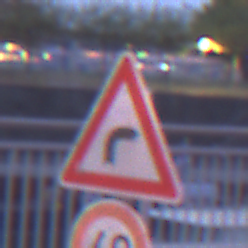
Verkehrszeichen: KurveRechts
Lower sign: Geschwindigkeit60
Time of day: Night
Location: Outdoor (Urban)
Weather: PartlyCloudy
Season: NotSpecified
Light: Artificial